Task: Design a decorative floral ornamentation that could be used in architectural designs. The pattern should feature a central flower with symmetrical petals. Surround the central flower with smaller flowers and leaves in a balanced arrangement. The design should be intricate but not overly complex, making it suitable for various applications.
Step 114:
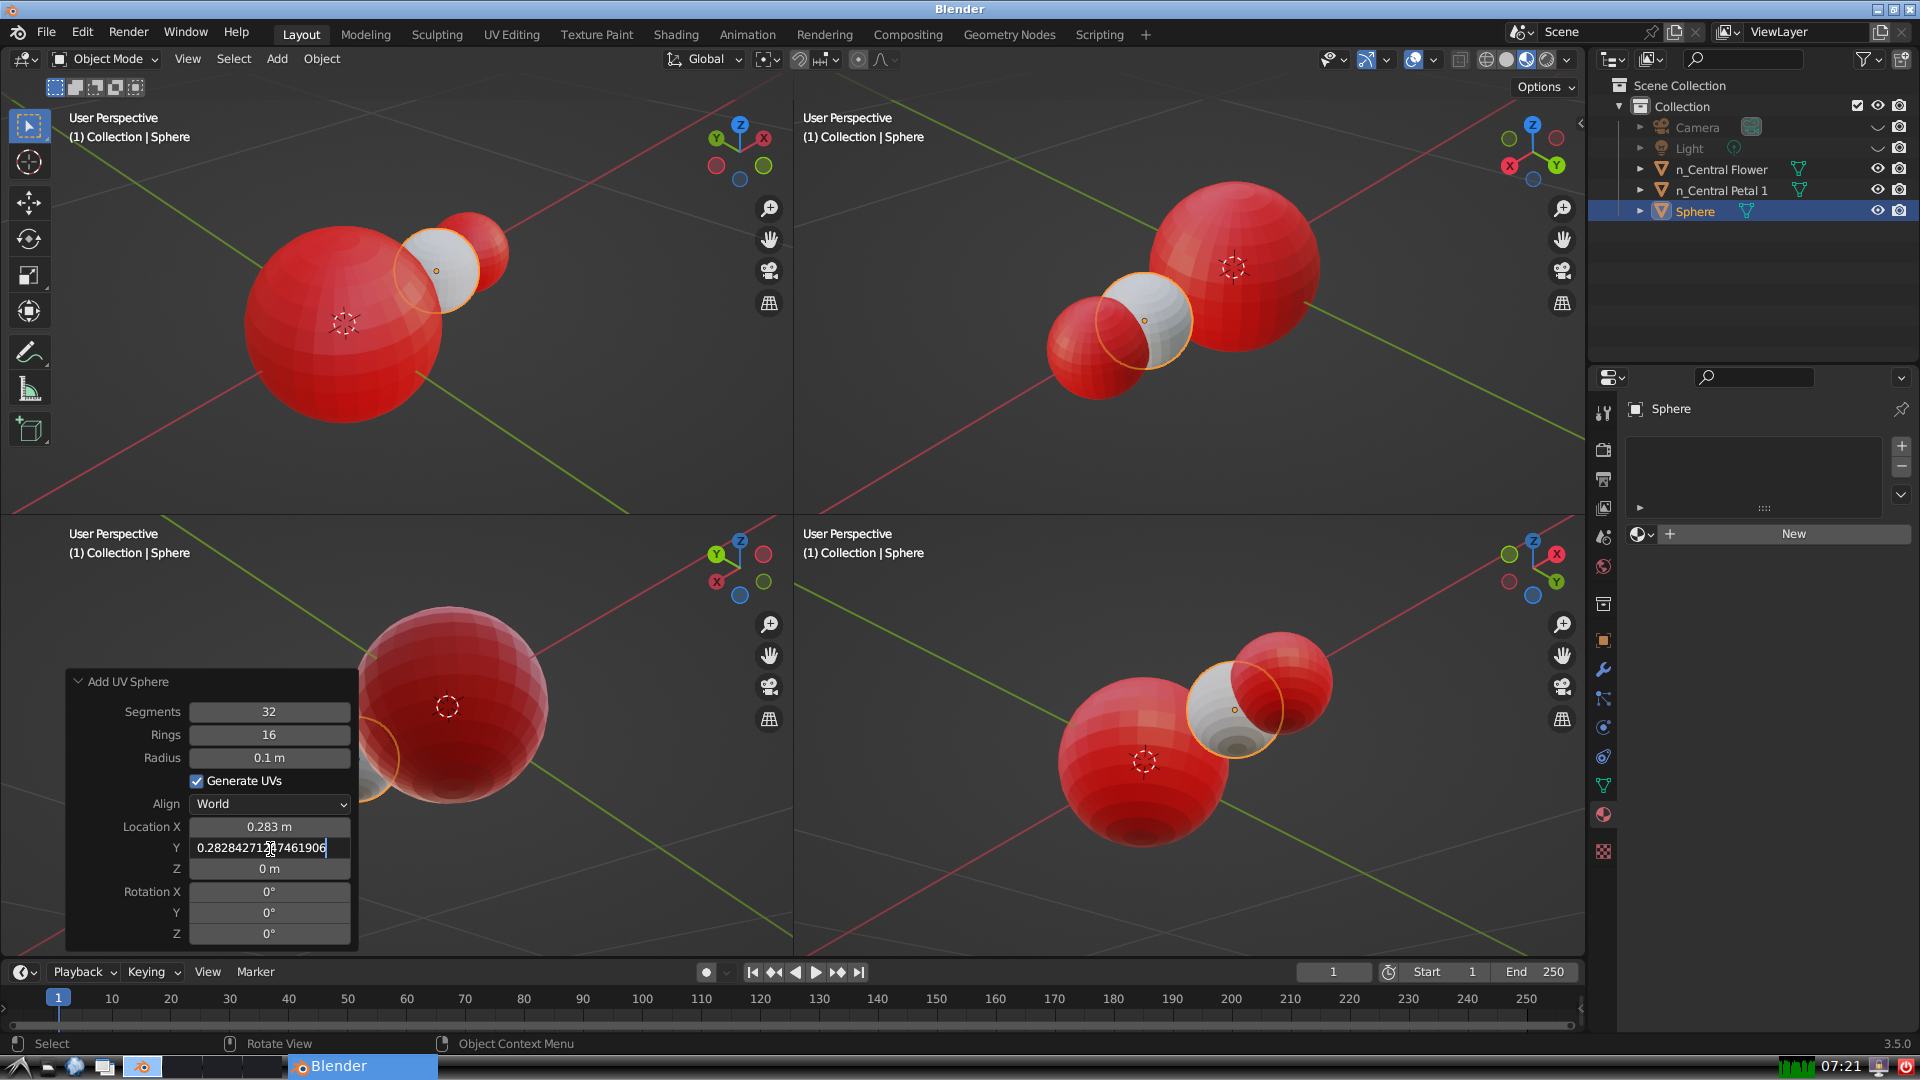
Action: {"key_press": ['Return']}